Question: -
- - -
Image with include graph of my project model (like part of mvc) attached.
I used <URL>.

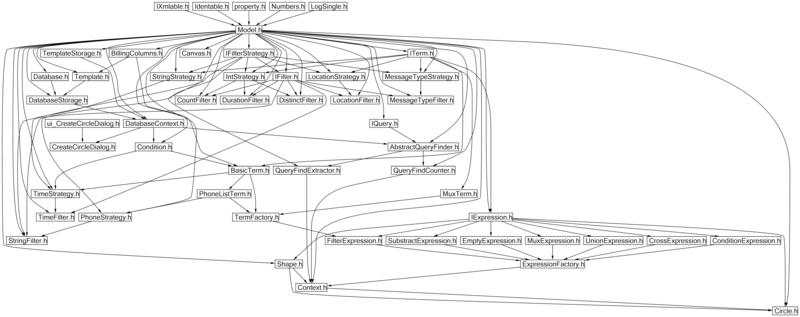
Answer: Unfortunately you're possibly using the wrong language. There are some things that are just much in C++ easier when you separate the class definition from implementation. Even with forward declarations you'll probably still wind up with circular dependencies that can only be resolved by moving implementations into separate files.
If you want to write idiomatic Java, just write it in Java. If you want to use the C++ language unfortunately you'll have to work within its constraints.